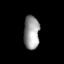
Tissue: lung
Cell type: Myeloid cells
Senescence score: 0.1197
Nuclear area (px): 515
Mean DAPI intensity: 154.26